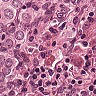
Metastatic tissue present: yes